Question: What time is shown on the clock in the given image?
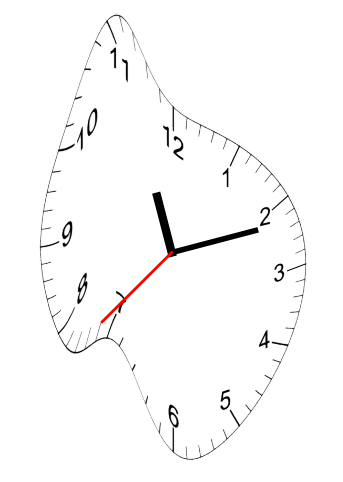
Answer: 11:11:37